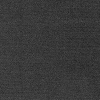
Atmospheric dust classification: dusty